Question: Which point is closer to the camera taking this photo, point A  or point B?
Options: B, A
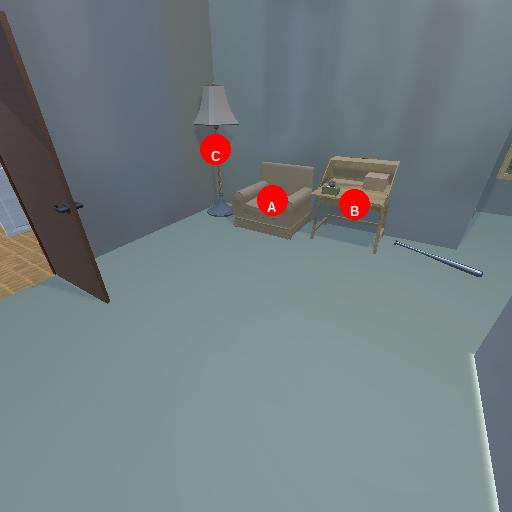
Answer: B